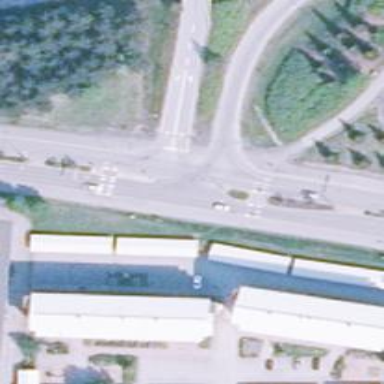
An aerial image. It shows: Trunk link road with asphalt surface. The road has functional class of tertiary.